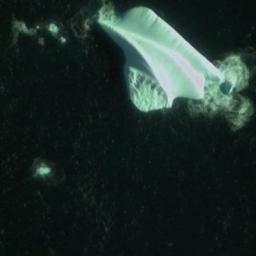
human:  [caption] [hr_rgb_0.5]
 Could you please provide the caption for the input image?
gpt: There is a big ice and many small ice on the deep green sea .

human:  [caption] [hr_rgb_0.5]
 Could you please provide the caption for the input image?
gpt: Sea ice is surrounded by water .

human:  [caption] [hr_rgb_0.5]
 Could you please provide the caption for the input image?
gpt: An irregular piece of ice and sparse crushed ice float on the blue sea .

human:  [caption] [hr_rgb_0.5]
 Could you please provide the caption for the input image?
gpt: An ice hummock floats in the deep blue sea and there are several small pieces of sea ice nearby .

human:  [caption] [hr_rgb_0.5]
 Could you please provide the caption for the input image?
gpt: One block of sea ice on a calm sea .